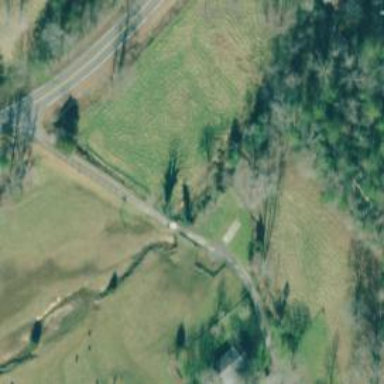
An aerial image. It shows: Culvert tunnel.